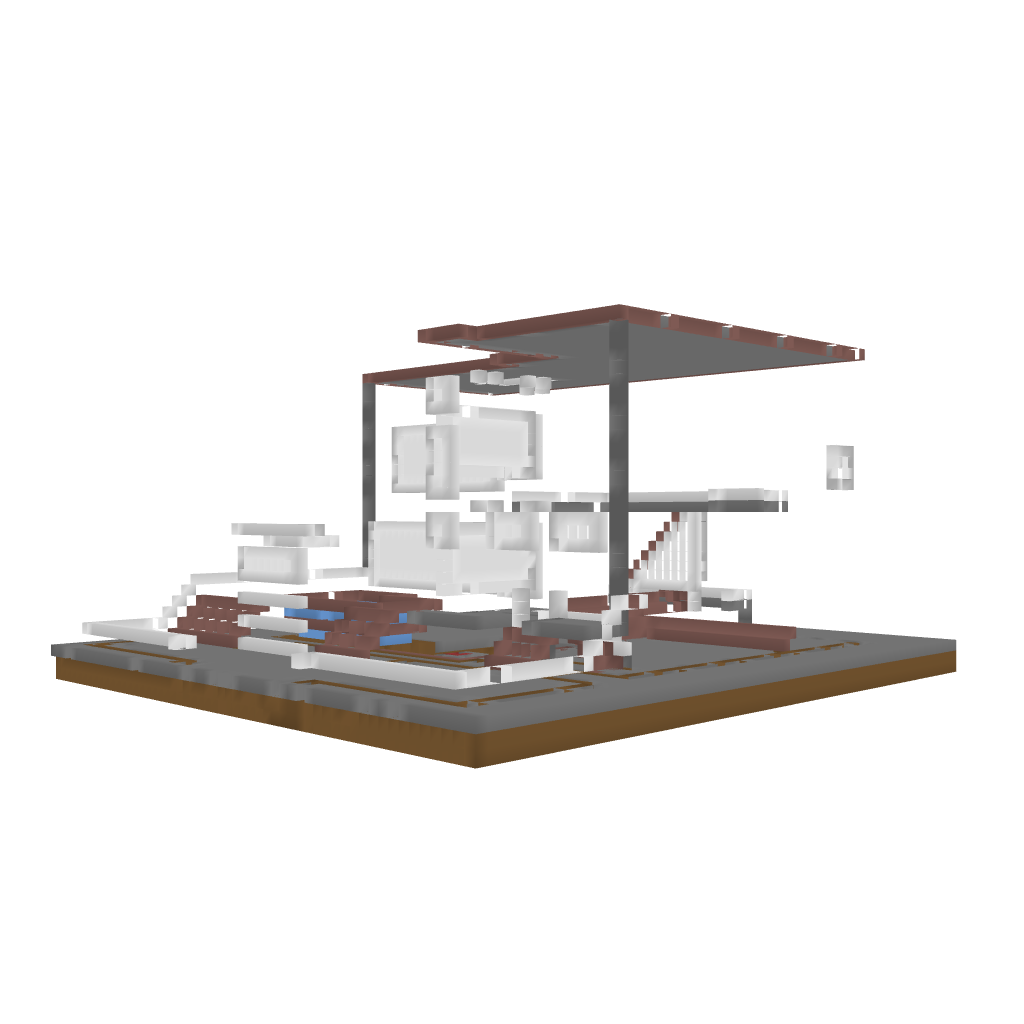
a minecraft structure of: Modern Loft bad low quality